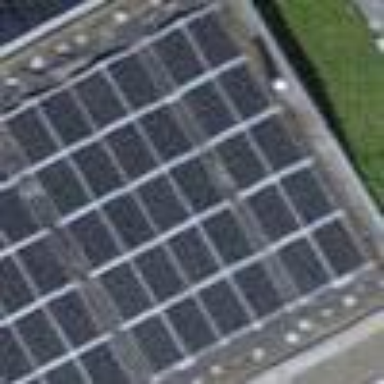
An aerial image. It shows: Solar power generator.